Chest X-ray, AP view. Patient: 62 years old, sex F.
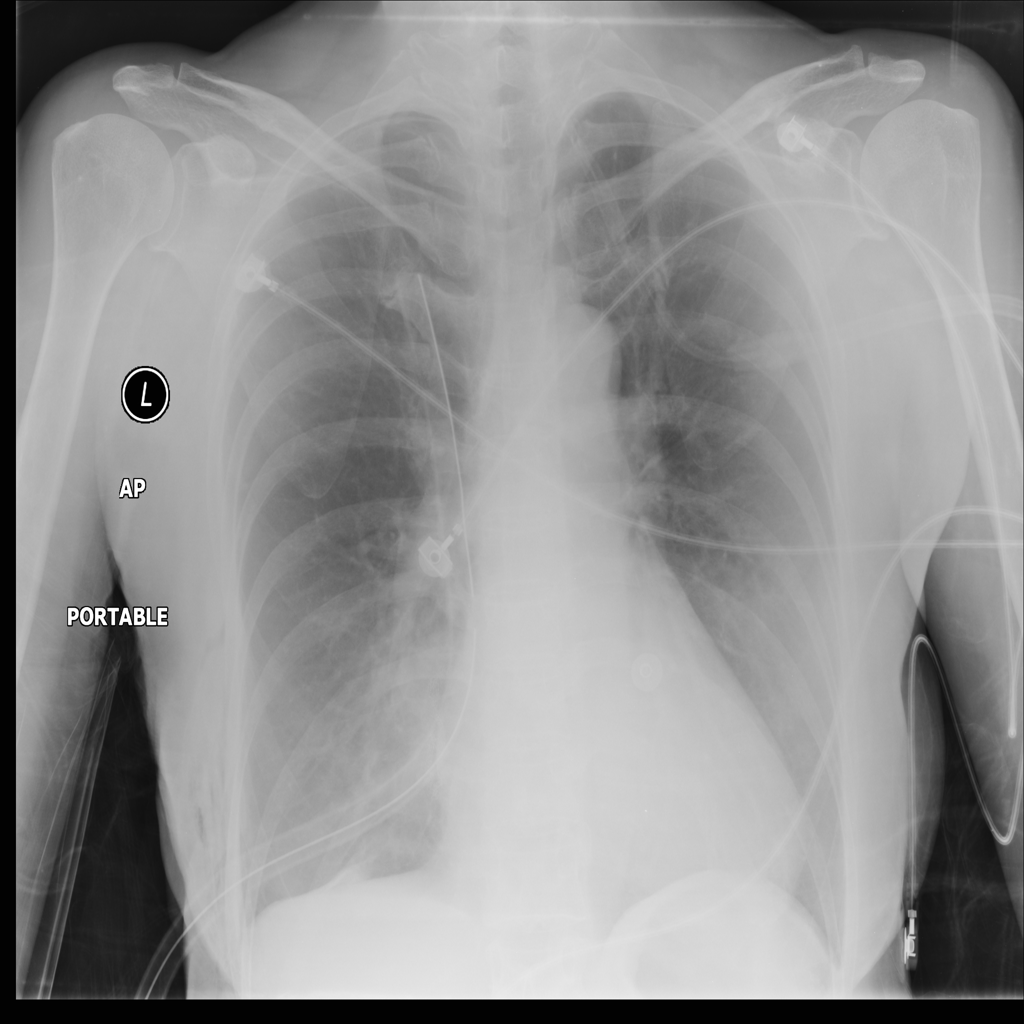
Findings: Emphysema